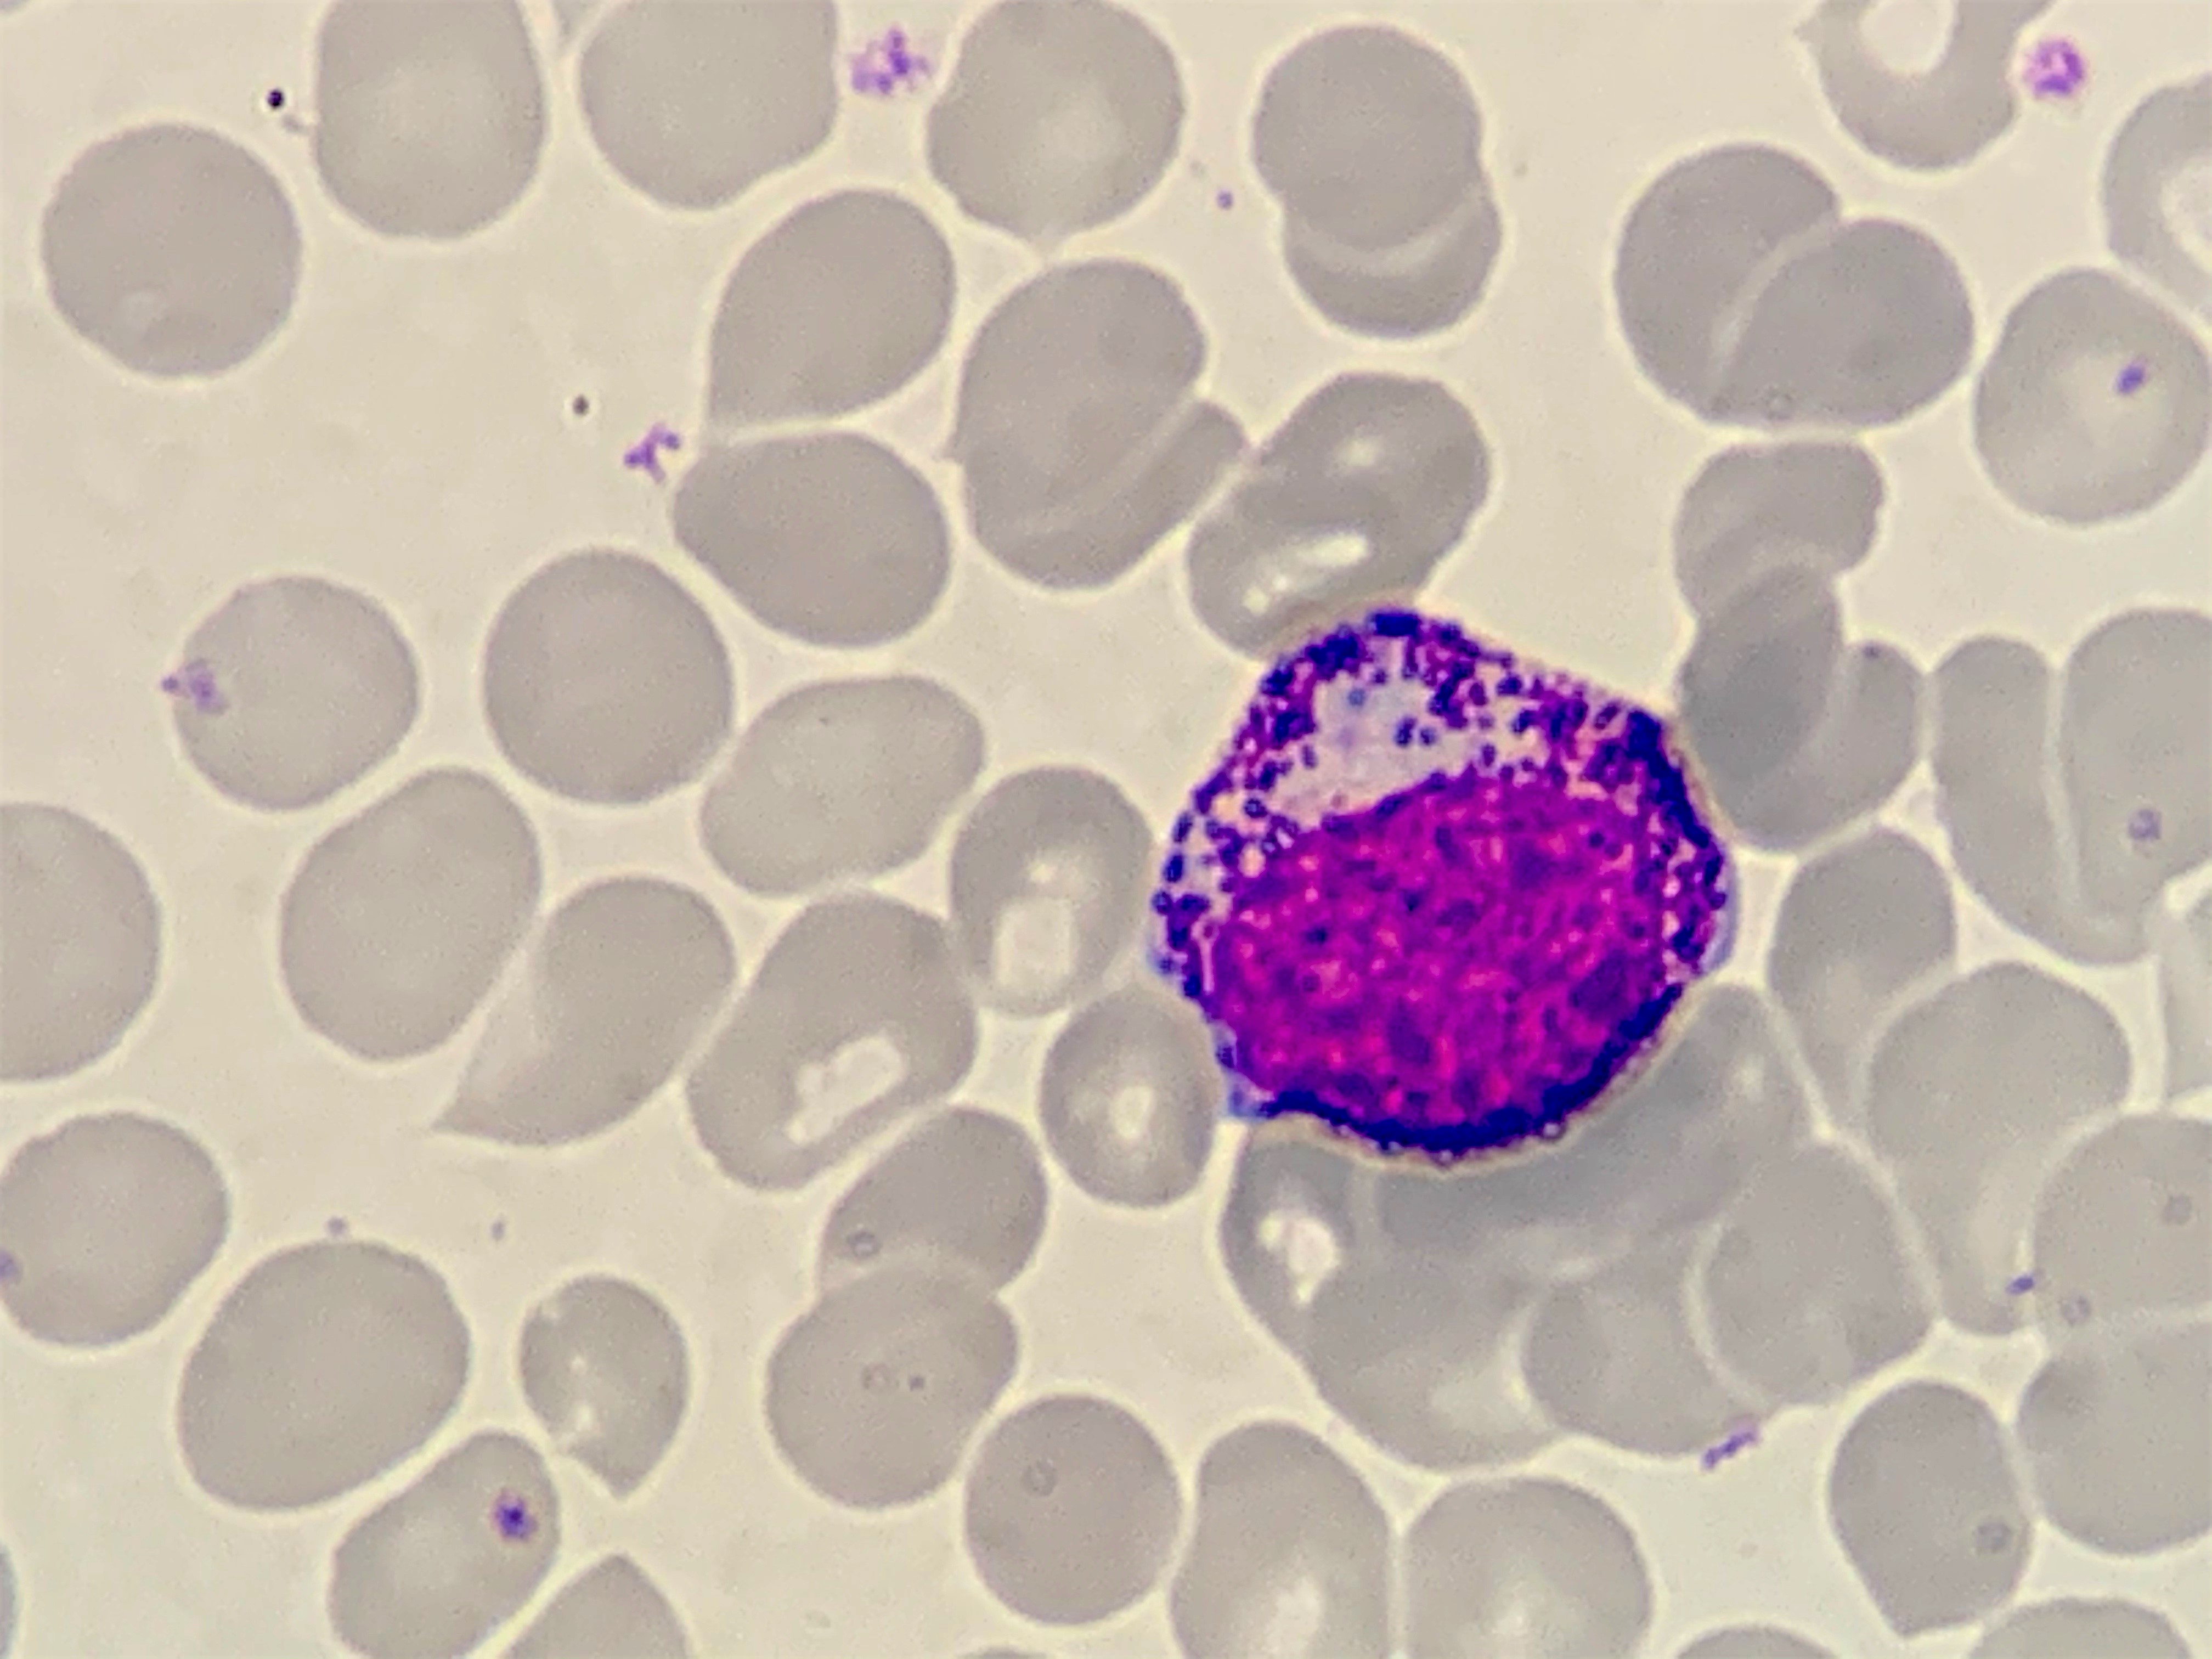
Cell type: MYELOCYTE